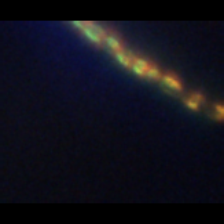
Taxon: Psuedo-nitzschia
Group: Diatoms